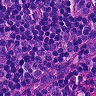
Metastatic tissue present: no